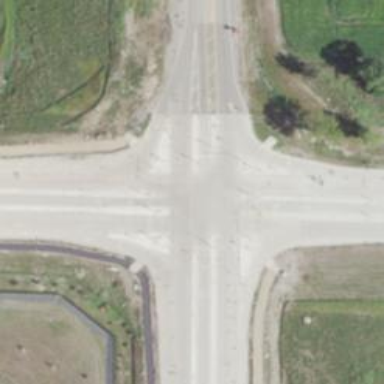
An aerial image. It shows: Secondary link road.